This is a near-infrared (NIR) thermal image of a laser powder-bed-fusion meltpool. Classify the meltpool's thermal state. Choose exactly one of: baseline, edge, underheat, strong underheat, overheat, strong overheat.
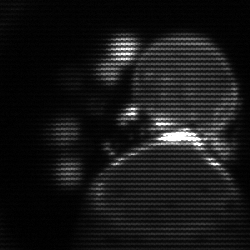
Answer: edge